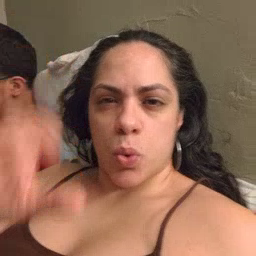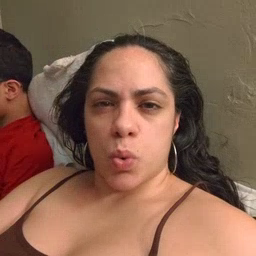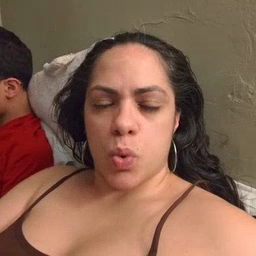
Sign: moon